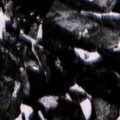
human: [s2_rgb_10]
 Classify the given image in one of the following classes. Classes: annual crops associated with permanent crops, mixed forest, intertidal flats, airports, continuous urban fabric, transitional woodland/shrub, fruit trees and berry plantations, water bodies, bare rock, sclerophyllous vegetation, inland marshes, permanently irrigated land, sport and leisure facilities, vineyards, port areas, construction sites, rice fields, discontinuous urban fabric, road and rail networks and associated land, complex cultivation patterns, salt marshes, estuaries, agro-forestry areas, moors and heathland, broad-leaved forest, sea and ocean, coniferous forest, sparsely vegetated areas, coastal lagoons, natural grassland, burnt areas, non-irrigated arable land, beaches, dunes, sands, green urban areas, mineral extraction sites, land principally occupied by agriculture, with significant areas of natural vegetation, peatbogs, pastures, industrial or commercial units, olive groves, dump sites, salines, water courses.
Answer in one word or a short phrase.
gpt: discontinuous urban fabric, land principally occupied by agriculture, with significant areas of natural vegetation, coniferous forest, mixed forest